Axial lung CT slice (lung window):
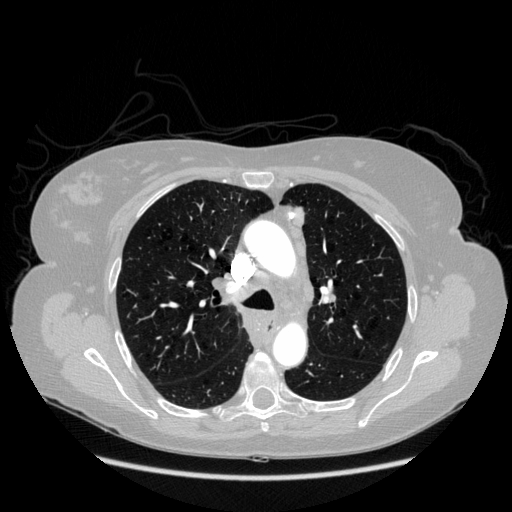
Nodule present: no